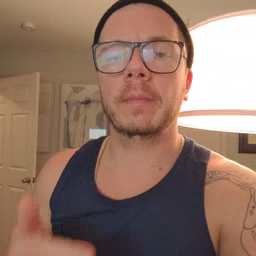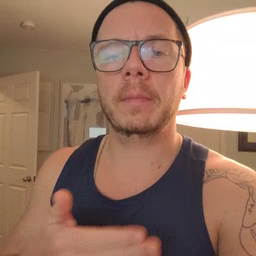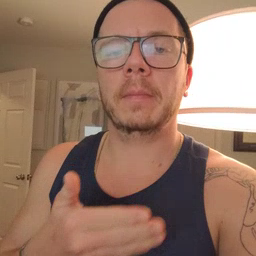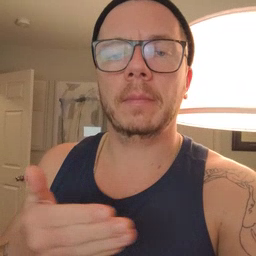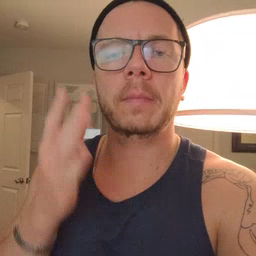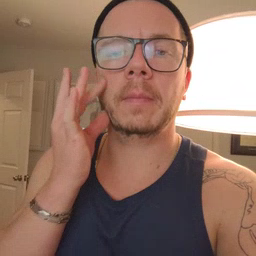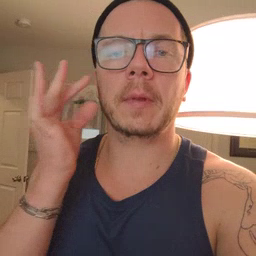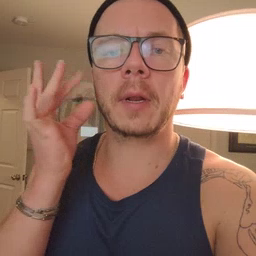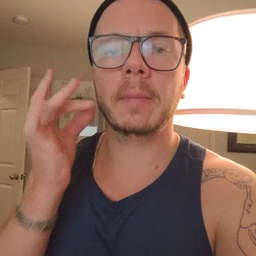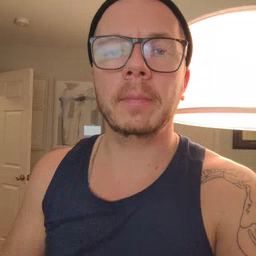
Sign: kitty